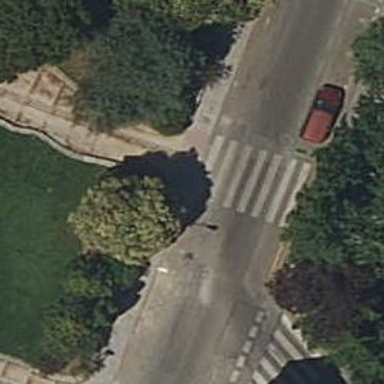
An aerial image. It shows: Marked crossing on the road.